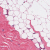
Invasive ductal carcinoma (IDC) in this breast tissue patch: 0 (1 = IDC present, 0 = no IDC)